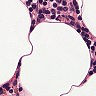
Metastatic tissue present: no